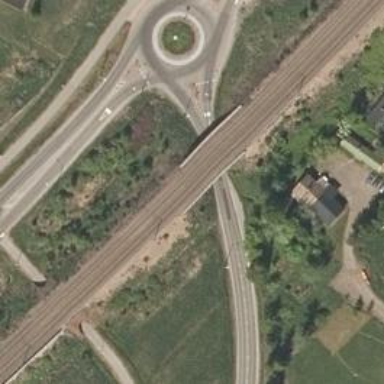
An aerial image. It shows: Railway signal.